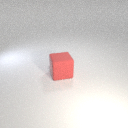
large red rubber cube